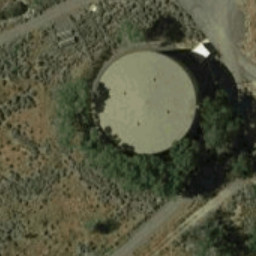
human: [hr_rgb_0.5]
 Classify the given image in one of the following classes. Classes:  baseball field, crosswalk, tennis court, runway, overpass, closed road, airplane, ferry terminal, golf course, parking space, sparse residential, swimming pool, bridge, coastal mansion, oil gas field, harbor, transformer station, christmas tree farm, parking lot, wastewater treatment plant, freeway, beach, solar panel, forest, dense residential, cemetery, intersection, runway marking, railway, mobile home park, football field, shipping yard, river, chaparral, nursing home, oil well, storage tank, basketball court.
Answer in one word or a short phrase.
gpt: storage tank